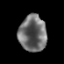
Tissue: prostate
Cell type: T cells
Senescence score: 0.298
Nuclear area (px): 978
Mean DAPI intensity: 109.837